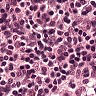
Metastatic tissue present: no